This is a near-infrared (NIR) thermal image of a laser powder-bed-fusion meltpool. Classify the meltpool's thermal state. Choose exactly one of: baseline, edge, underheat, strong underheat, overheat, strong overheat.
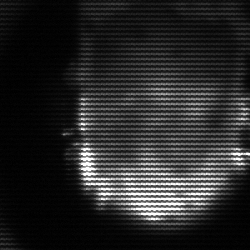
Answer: baseline